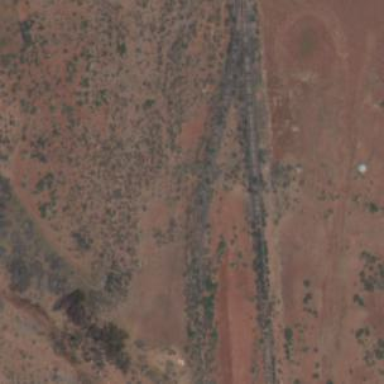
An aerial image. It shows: Disused railway spur line.